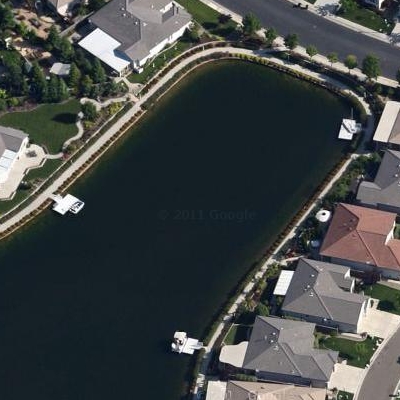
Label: dRiverLake